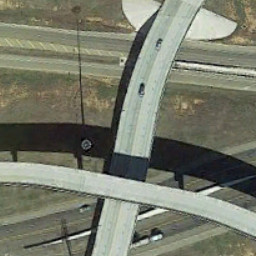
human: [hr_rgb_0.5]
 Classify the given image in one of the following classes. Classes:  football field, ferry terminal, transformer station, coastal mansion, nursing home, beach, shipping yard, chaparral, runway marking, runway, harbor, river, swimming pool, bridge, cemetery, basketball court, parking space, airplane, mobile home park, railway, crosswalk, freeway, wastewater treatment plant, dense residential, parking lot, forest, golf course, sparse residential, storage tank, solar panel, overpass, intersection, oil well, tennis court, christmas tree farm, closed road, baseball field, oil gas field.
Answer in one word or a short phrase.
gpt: overpass